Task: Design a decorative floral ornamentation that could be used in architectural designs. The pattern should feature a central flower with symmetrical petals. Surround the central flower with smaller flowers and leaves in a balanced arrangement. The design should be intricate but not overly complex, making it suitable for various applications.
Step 1545:
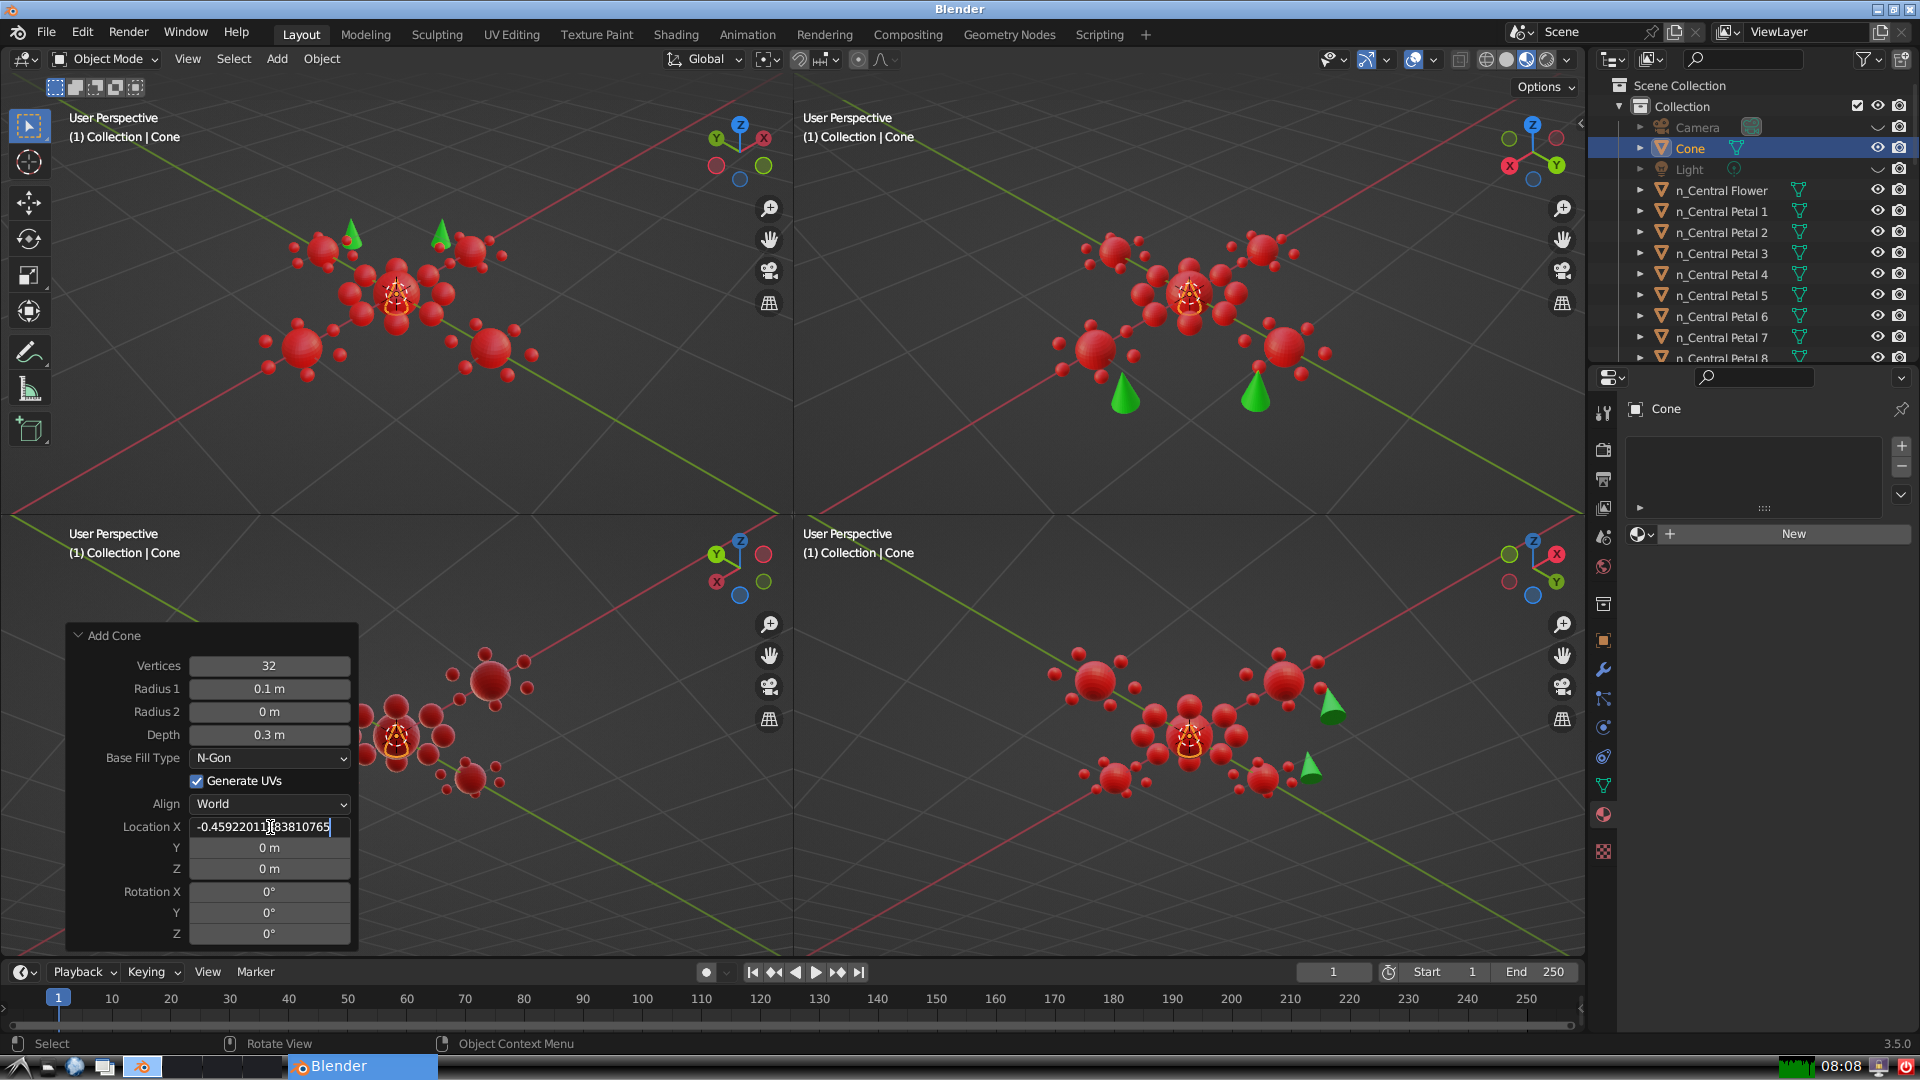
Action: {"key_press": ['Return']}